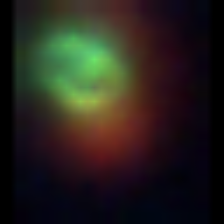
Taxon: NanoPlankton
Group: Other